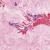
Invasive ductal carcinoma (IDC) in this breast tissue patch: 0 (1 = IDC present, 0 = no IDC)